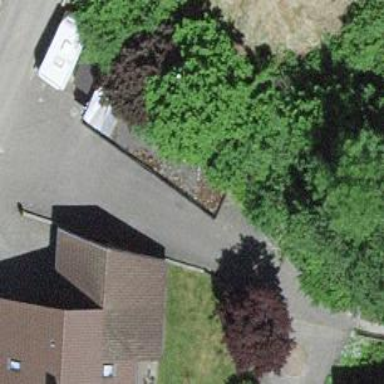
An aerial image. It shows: Garage building.